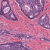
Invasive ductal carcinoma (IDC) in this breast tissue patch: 0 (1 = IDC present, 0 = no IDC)